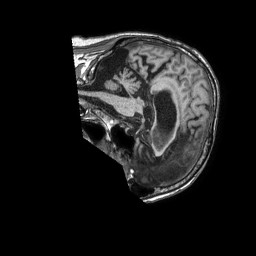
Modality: T1w
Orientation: sagittal
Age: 80
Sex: male
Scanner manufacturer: philips
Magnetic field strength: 1.5 T
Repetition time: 0.007085 s
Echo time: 0.003199 s